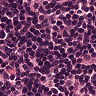
Metastatic tissue present: no